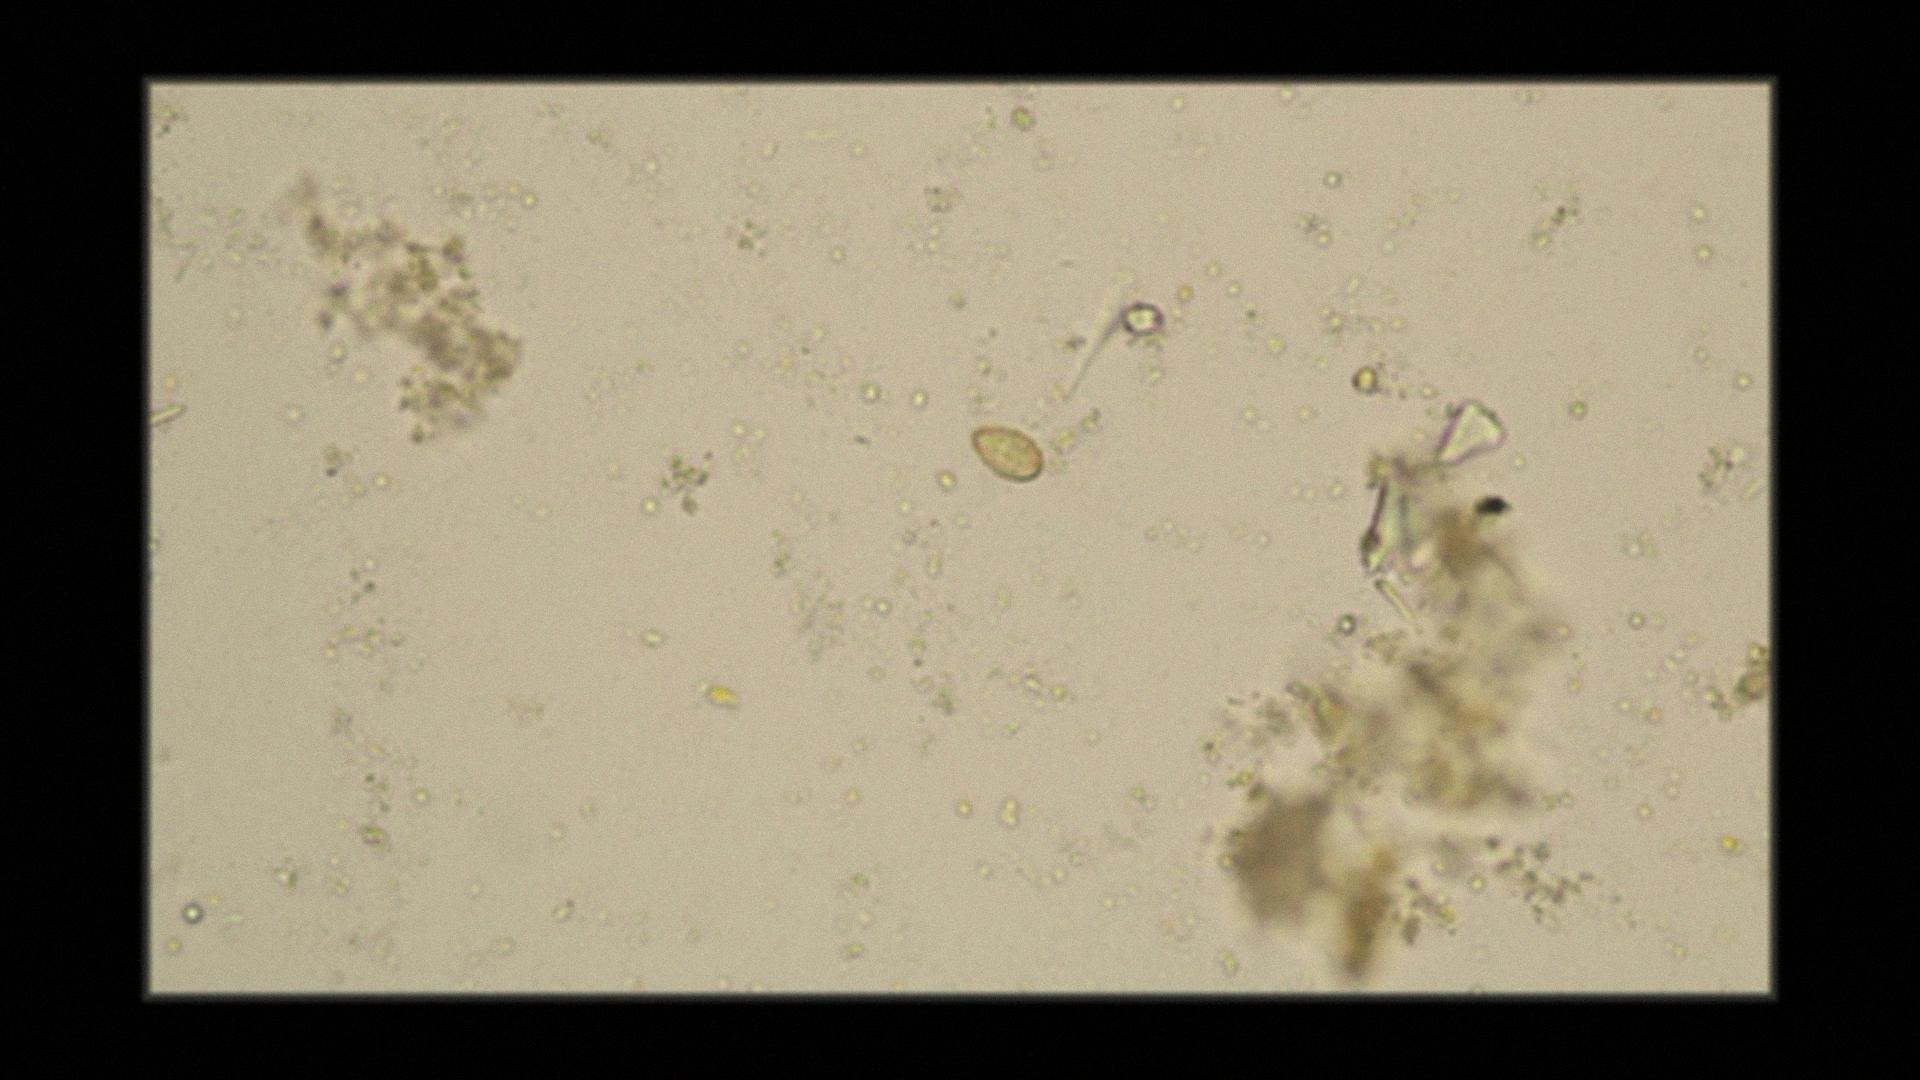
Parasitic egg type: Opisthorchis viverrine